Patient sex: M
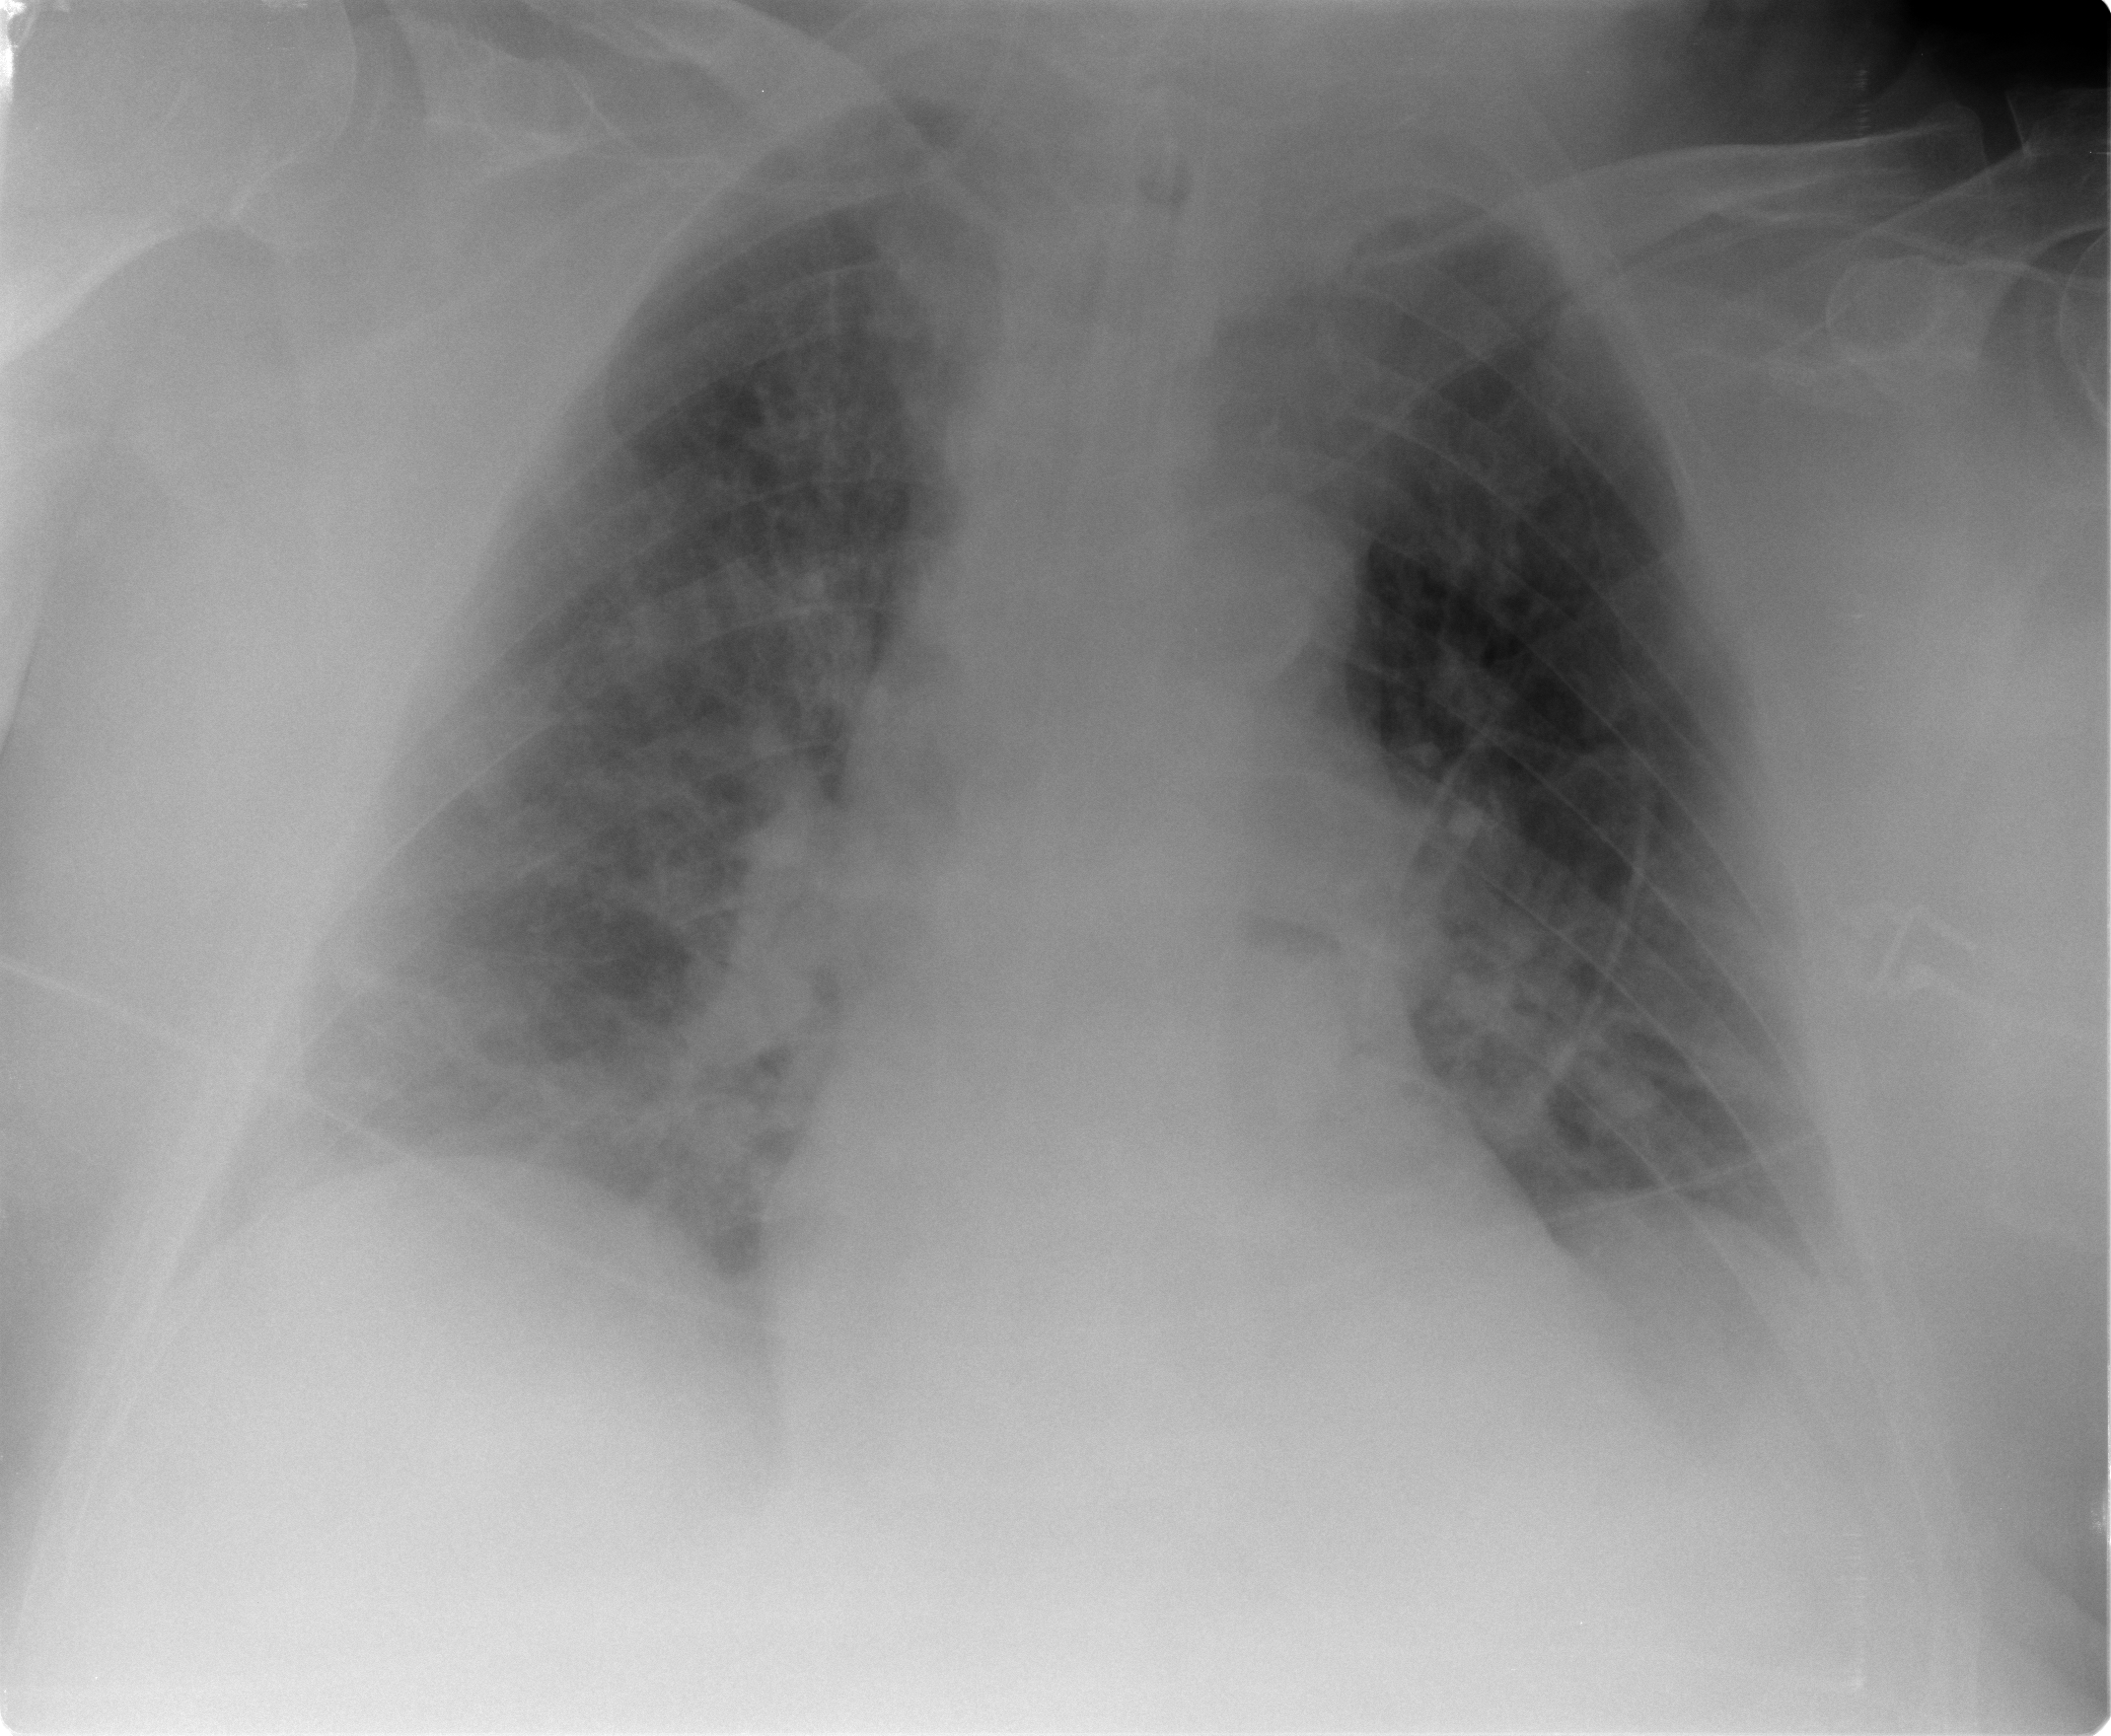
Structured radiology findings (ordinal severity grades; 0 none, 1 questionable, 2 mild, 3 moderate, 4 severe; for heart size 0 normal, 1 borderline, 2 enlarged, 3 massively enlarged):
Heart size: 1
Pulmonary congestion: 2
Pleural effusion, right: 3
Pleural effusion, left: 2
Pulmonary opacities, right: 3
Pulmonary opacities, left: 2
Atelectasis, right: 2
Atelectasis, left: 2